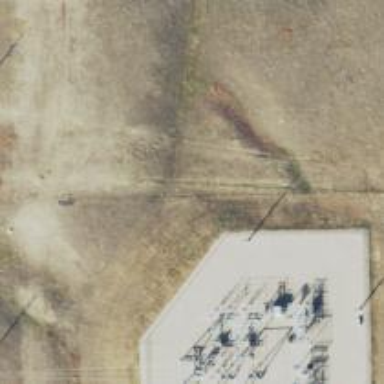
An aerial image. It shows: Mast used for lightning protection.